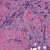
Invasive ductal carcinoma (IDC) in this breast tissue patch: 1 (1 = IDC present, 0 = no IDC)